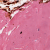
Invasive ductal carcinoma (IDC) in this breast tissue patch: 0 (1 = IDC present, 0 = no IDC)